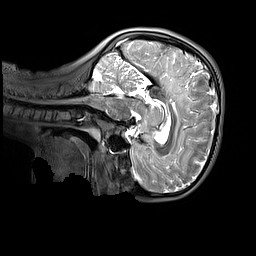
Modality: T2w
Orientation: sagittal
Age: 9
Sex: female
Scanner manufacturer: siemens
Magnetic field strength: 3 T
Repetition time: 3.2 s
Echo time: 0.408 s